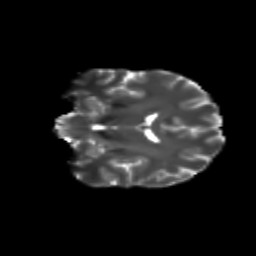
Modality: T2w
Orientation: coronal
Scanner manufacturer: siemens
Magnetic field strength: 3 T
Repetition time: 9.2 s
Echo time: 0.084 s